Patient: sex F, age 68
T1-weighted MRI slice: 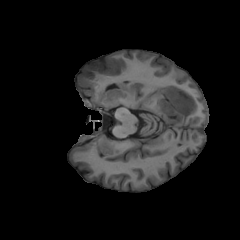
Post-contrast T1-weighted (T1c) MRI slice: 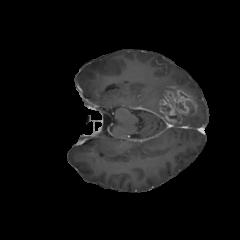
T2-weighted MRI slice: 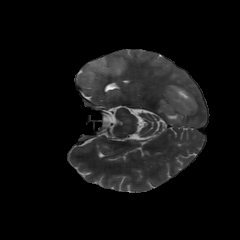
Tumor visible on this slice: yes
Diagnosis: Glioblastoma, IDH-wildtype
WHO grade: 4